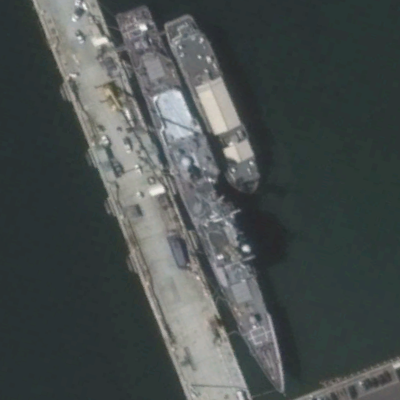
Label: cruiser